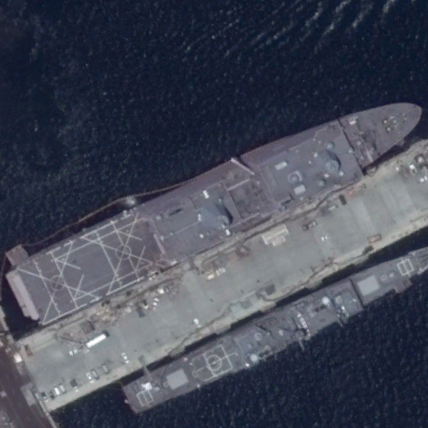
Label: combat